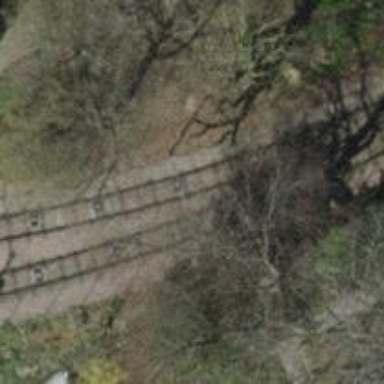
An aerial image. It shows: Funicular railway.